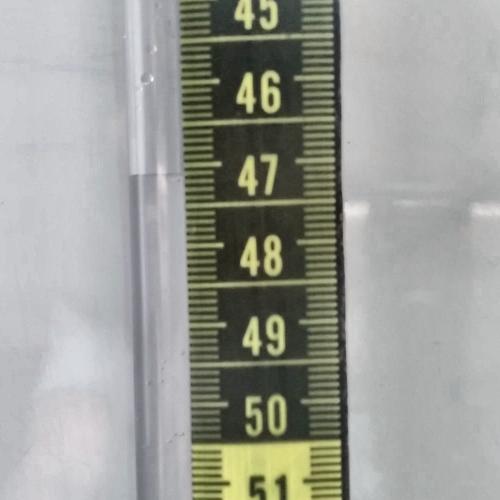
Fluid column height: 47.1 cm